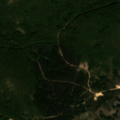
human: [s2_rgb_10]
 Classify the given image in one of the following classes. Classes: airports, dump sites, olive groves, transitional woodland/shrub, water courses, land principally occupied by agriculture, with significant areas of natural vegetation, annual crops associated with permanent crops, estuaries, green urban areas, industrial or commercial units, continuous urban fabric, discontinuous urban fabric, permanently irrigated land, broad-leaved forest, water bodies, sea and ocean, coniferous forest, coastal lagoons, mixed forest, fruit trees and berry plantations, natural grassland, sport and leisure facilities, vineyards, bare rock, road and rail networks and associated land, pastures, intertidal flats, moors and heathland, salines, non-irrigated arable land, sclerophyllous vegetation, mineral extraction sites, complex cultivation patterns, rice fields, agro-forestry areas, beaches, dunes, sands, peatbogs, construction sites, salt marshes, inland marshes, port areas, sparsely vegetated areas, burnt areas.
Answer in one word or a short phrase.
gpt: broad-leaved forest, coniferous forest, transitional woodland/shrub